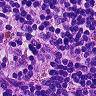
Metastatic tissue present: no